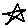
Label: star